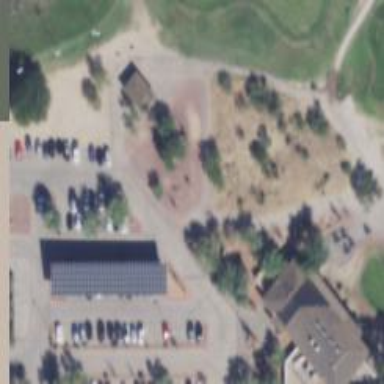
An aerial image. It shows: Pathway for golfing.